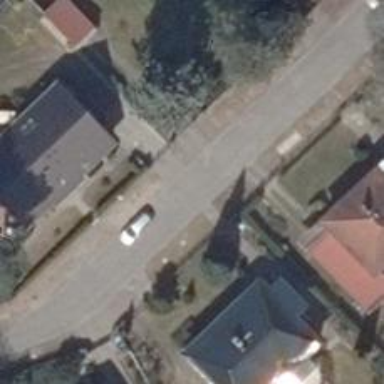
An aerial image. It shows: Footway.